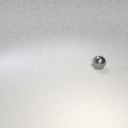
small gray metal sphere